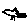
Label: bird